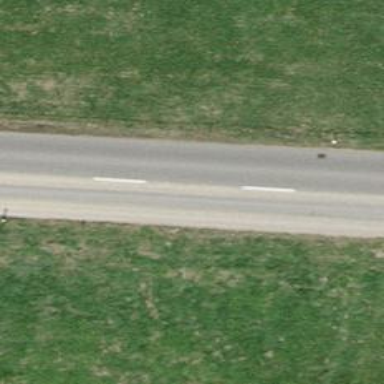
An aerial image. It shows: Asphalt road classified as tertiary.